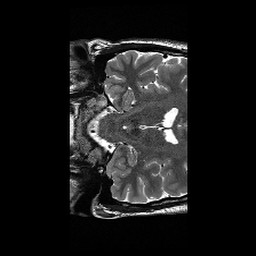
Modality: T2w
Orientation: coronal
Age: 30
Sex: male
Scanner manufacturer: siemens
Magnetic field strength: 3 T
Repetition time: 6.1 s
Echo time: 0.104 s